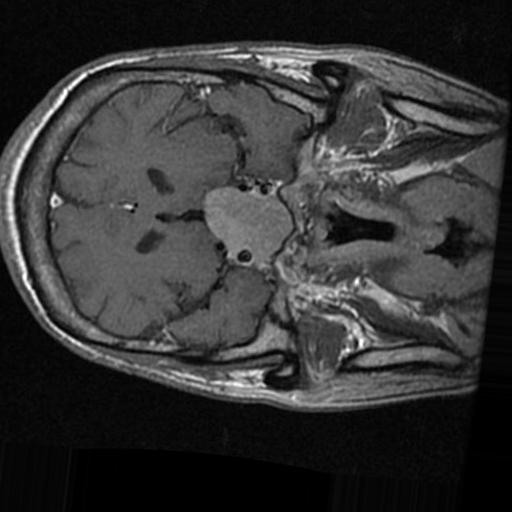
Label: brain_tumor